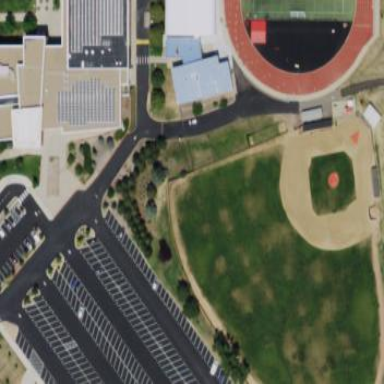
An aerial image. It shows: Baseball pitch for leisure and sports activities.